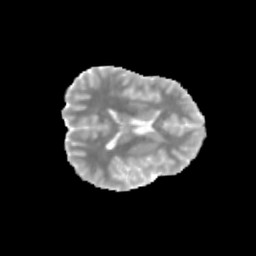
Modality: MD
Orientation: axial
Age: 11
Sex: female
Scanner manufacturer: siemens
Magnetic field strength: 3 T
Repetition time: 3.8 s
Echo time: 0.07 s